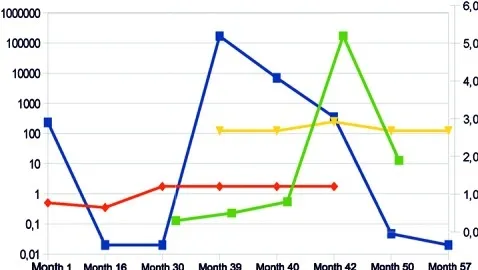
Hepatitis B virus DNA and proteinuria during entecavir and tenofovir therapy: Entecavir was started in month 1 for HBV flare. Hepatitis B virus DNA (HBV-DNA) slowly reduced and was absent in month 16. Viral load rebound presented in month 39 so tenofovir was added to entecavir at this time point. In month 42, entecavir was stopped, and viral load continued to decrease gradually.
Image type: pathology (immunostaining)